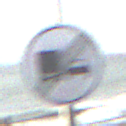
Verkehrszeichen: EndeUeberholverbotKraftfahrzeuge
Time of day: MorningAfternoon
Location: Outdoor (Suburban)
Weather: PartlyCloudy
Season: NotSpecified
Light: Natural